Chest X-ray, PA view. Patient: 38 years old, sex M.
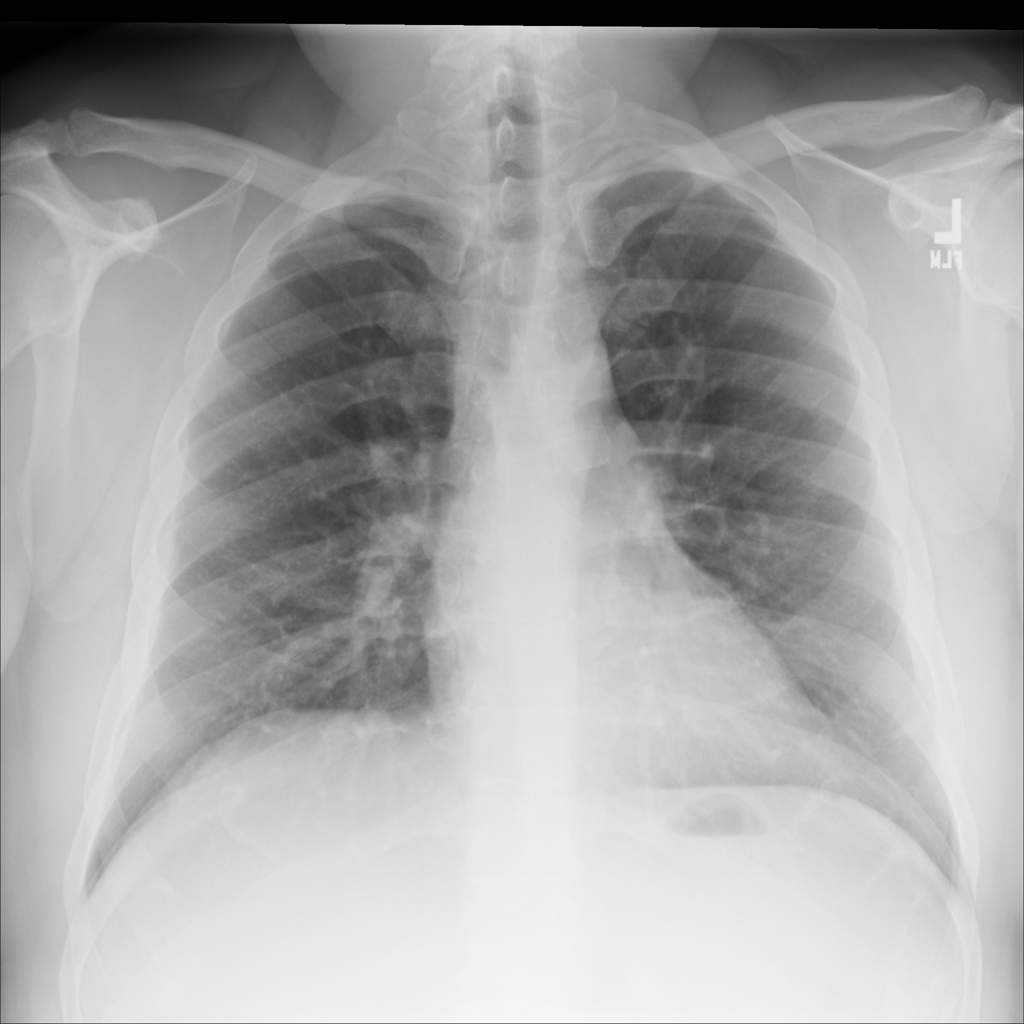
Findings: No Finding